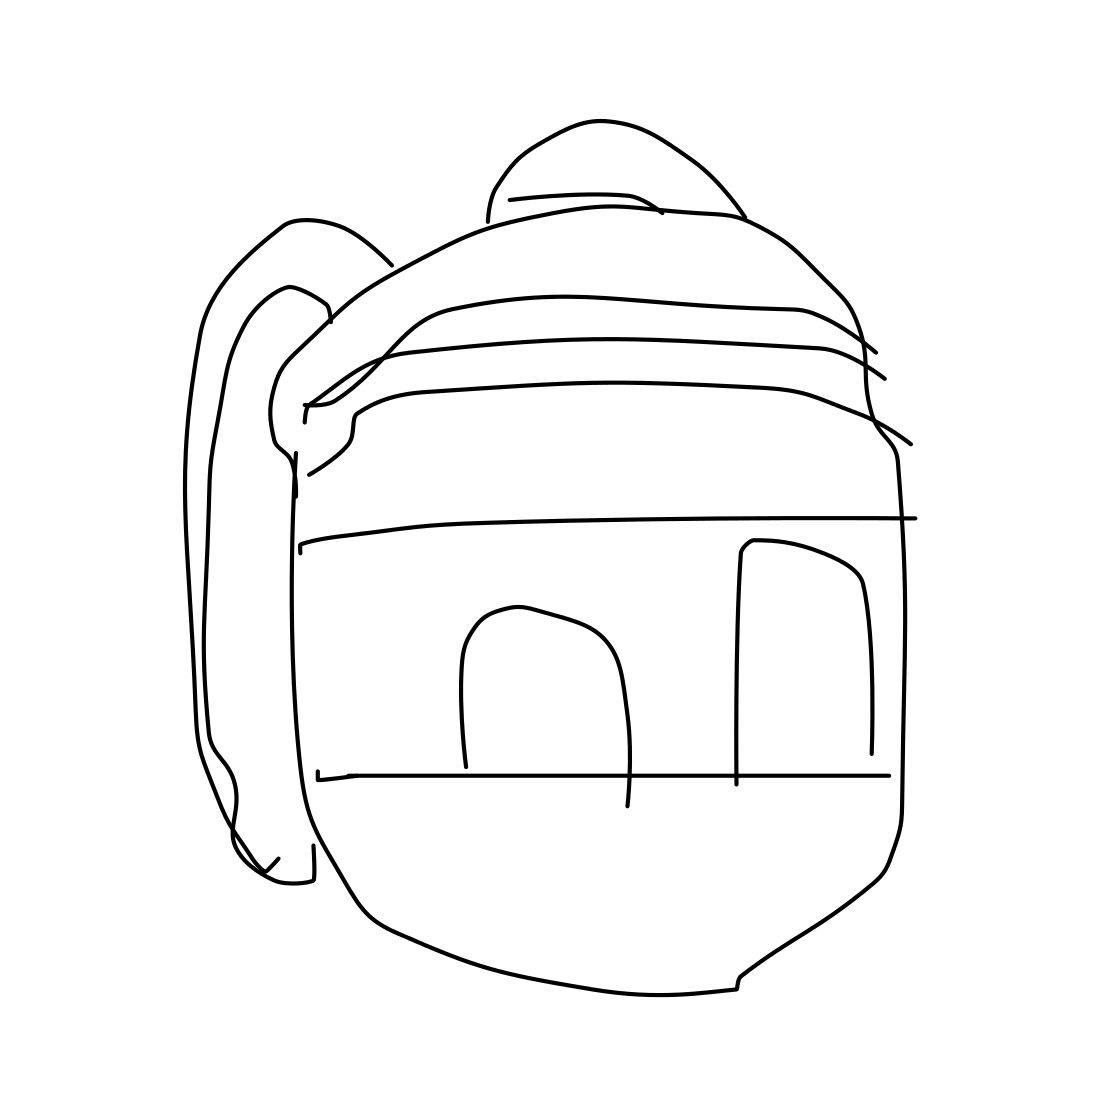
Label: backpack